Current action and preconditions to check: trajectory_clear

Your task: For each precondition in the list above, predict whether it will hold at this action.

Consider the current scene as observed from the mobile robot's camera, and analyze the predicted future states of all dynamic agents (e.g., people, animals, vehicles, or any moving entities) within the NEXT SECOND.

IMPORTANT: Only answer "very likely" if you are absolutely certain—based on strong, clear evidence—that a dynamic agent will violate the precondition in the predicted future state. Do NOT answer "very likely" for unlikely, ambiguous, or low-probability risks.

Ask yourself for each precondition: Is there a high probability, with clear and convincing evidence, that the predicted future states of any dynamic agent will interfere with the predicted future state of the currently executing action within the NEXT SECOND, causing that precondition to fail?

Assess the risk level based on these predictions. Use "likely" or "very likely" if motions create a clear risk of interference.

Use "neutral" or "improbable" if agents are nearby but their predicted paths are clearly diverging or non-conflicting.

Failure Risk Categories: "very improbable", "improbable", "neutral", "likely", "very likely"

Answer Format: Output ONLY the probability_of_failure value from these categories: "very improbable", "improbable", "neutral", "likely", "very likely"

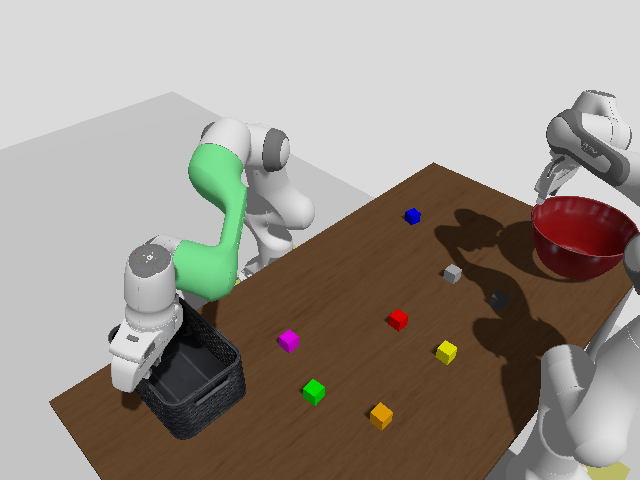

Answer: very improbable